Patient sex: M
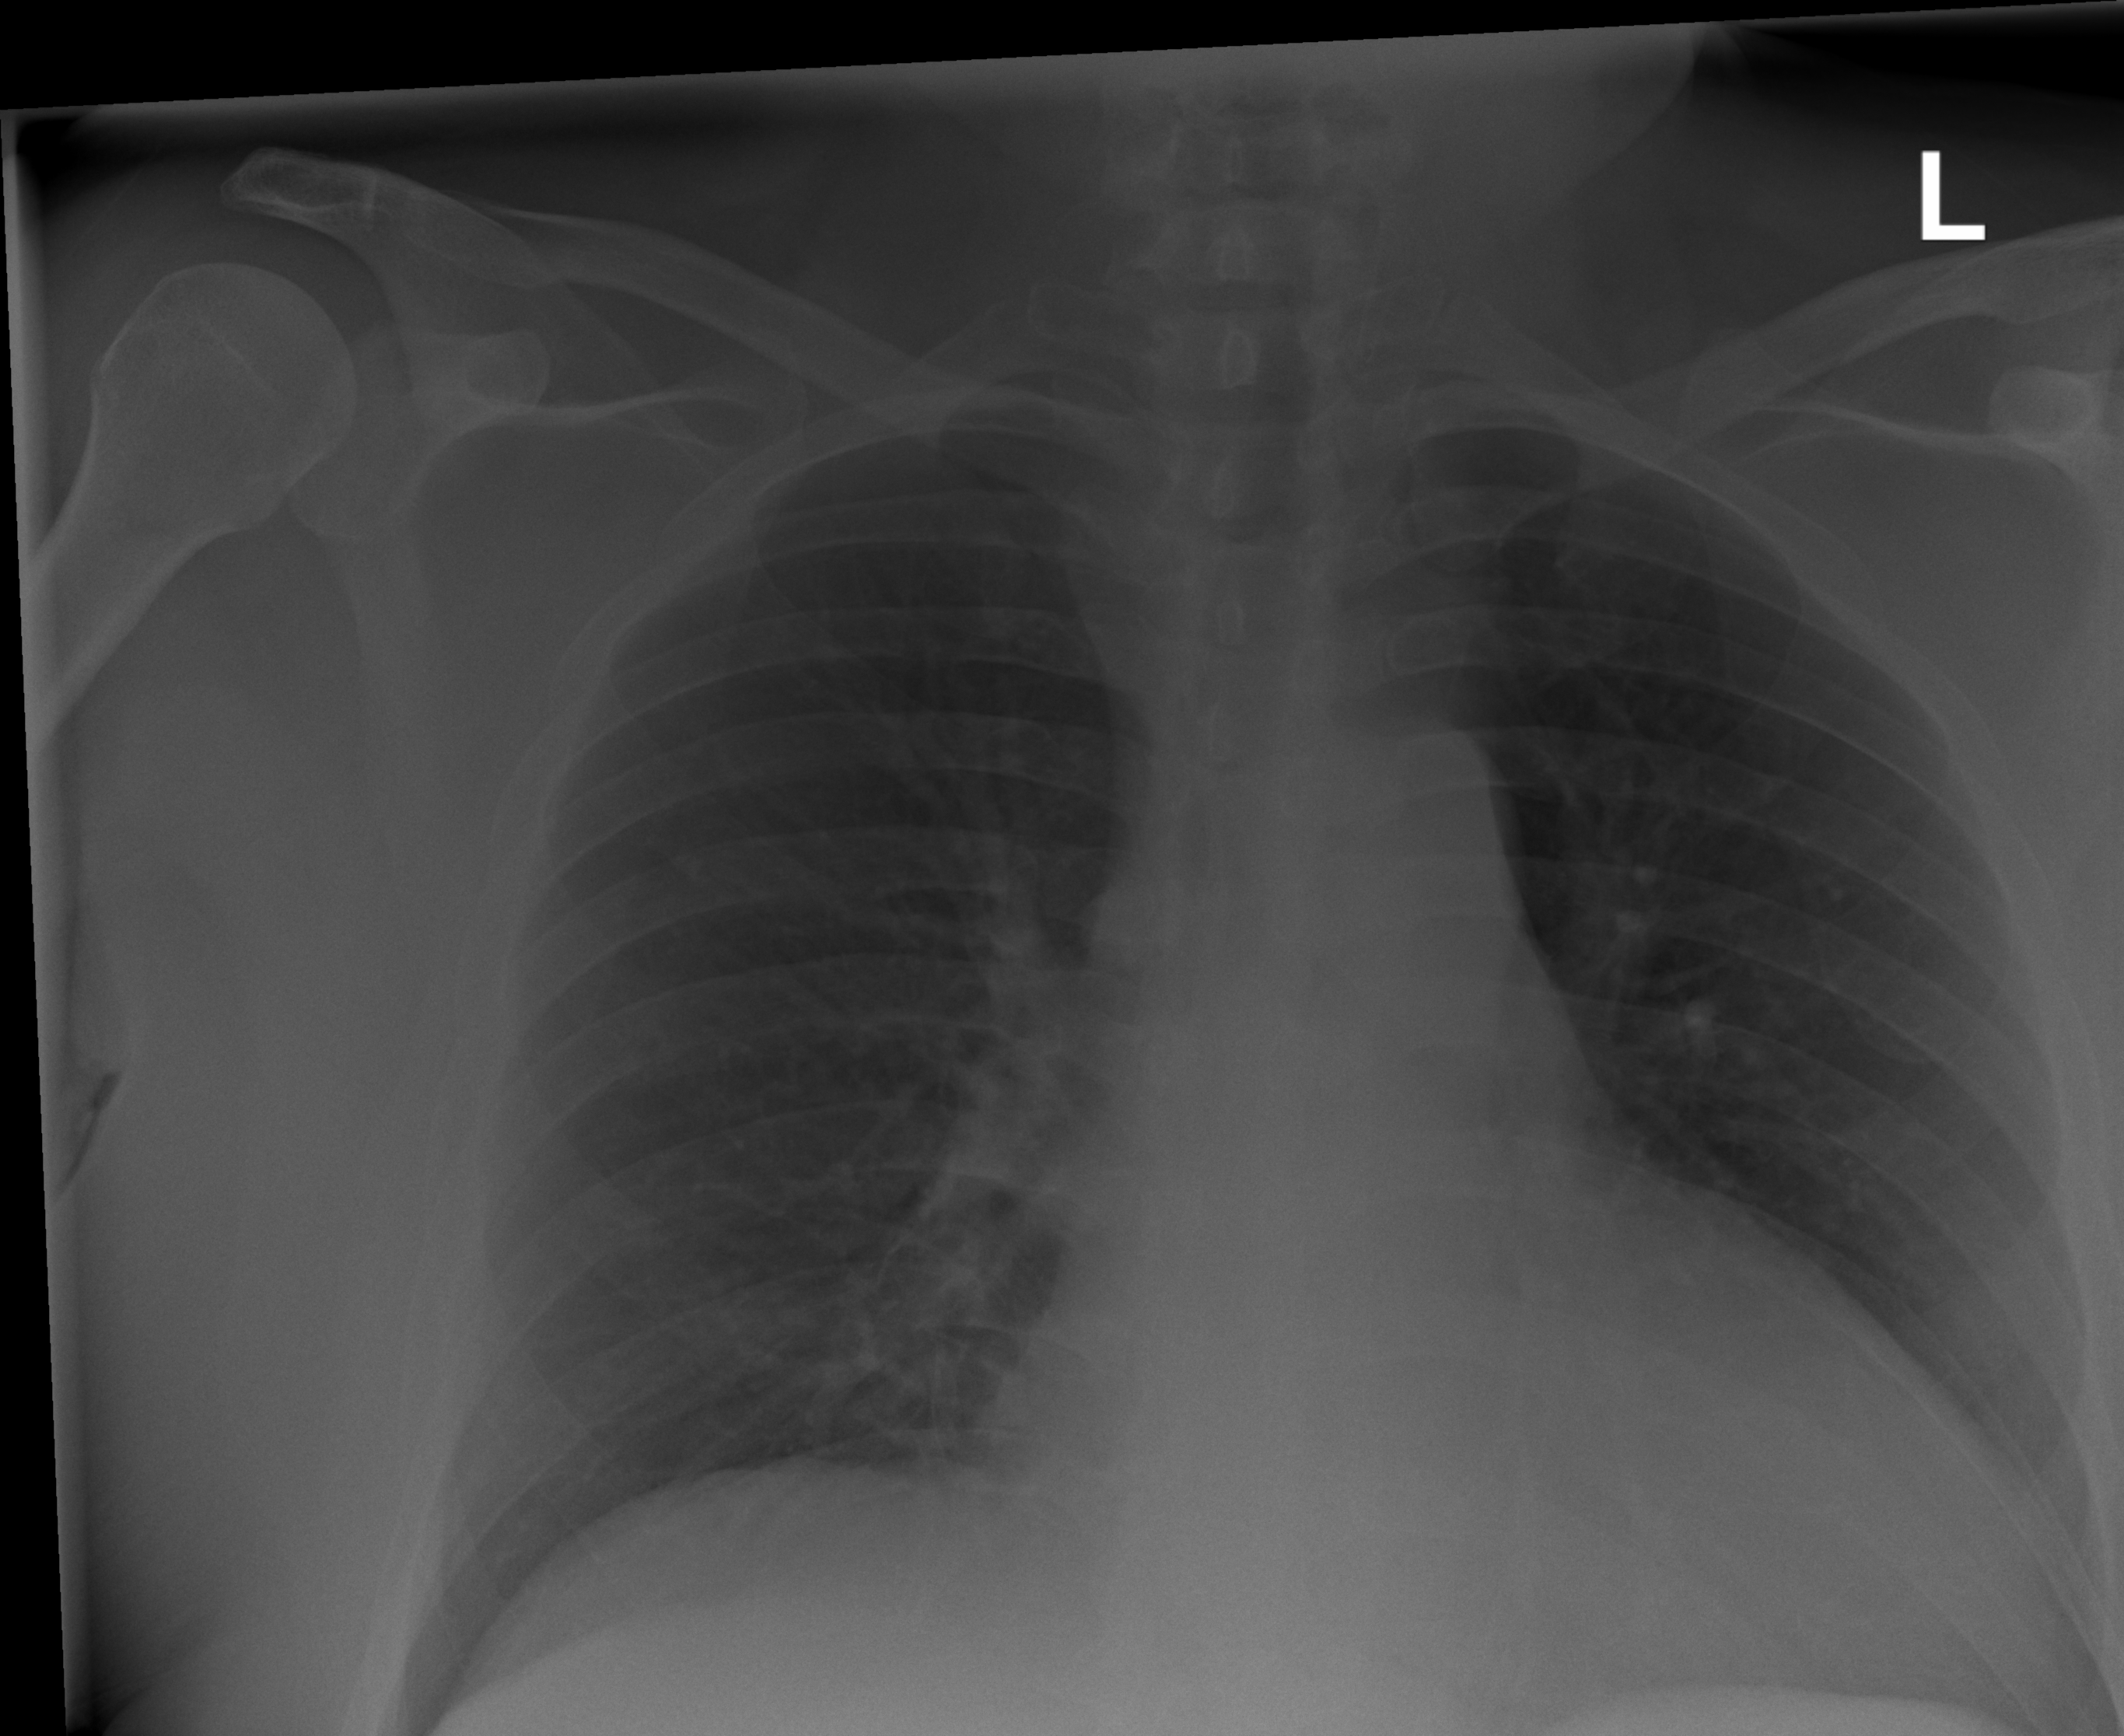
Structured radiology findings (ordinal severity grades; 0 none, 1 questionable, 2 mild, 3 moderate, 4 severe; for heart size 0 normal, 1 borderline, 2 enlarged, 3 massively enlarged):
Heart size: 2
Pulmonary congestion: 0
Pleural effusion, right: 0
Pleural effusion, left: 2
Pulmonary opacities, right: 2
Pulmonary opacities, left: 0
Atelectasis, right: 2
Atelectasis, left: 0